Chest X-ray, AP view. Patient: 46 years old, sex F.
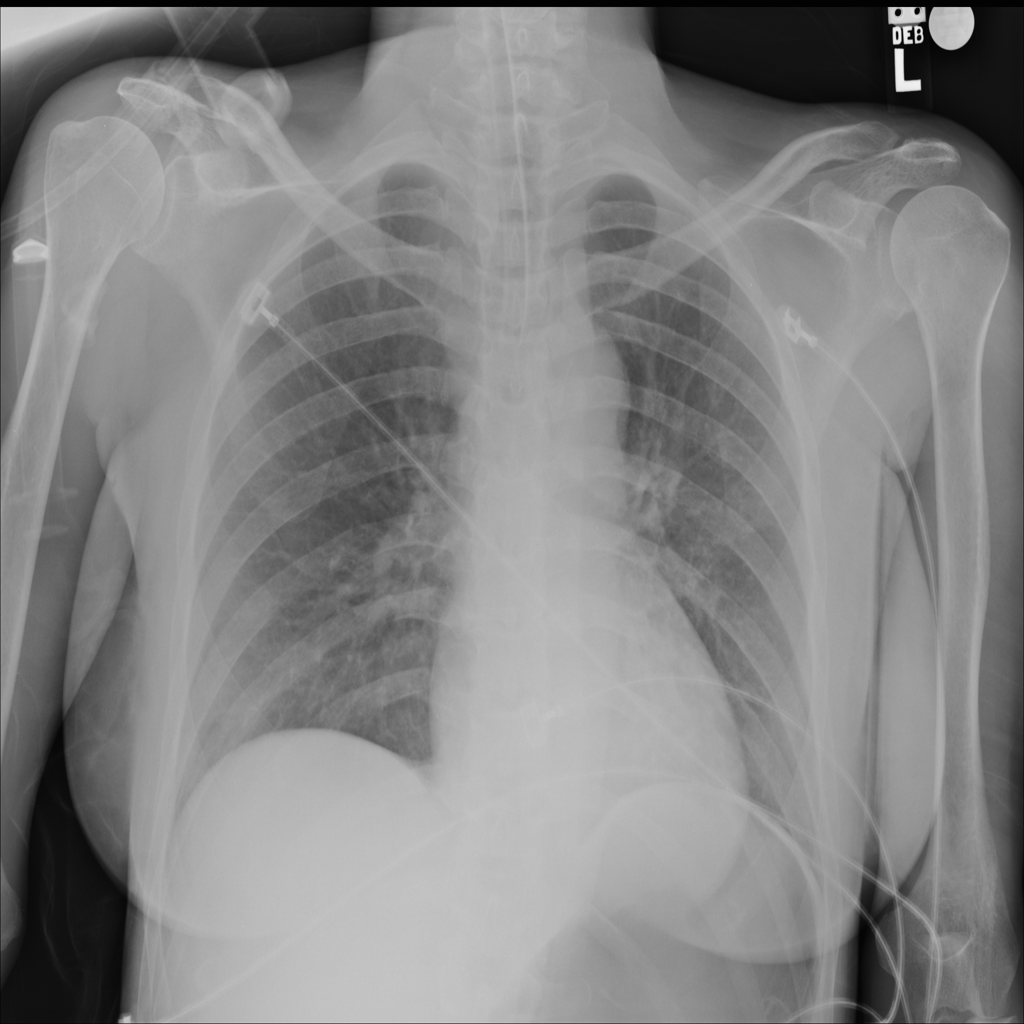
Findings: No Finding